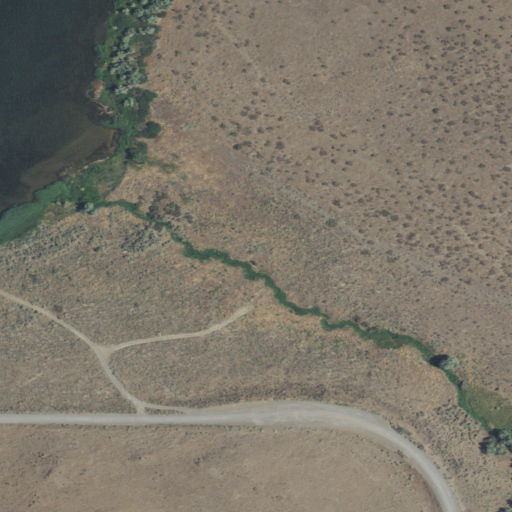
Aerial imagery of valley in Oregon named Threemile Canyon containing shrub, open water, low intensity development, herbaceous wetlands, medium intensity development, and open development